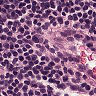
Metastatic tissue present: no